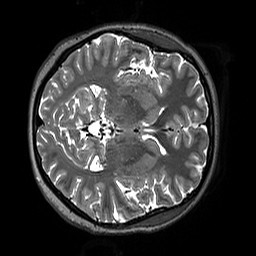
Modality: T2w
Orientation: axial
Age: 25
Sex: male
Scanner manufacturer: siemens
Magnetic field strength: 3 T
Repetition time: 3.2 s
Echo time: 0.412 s